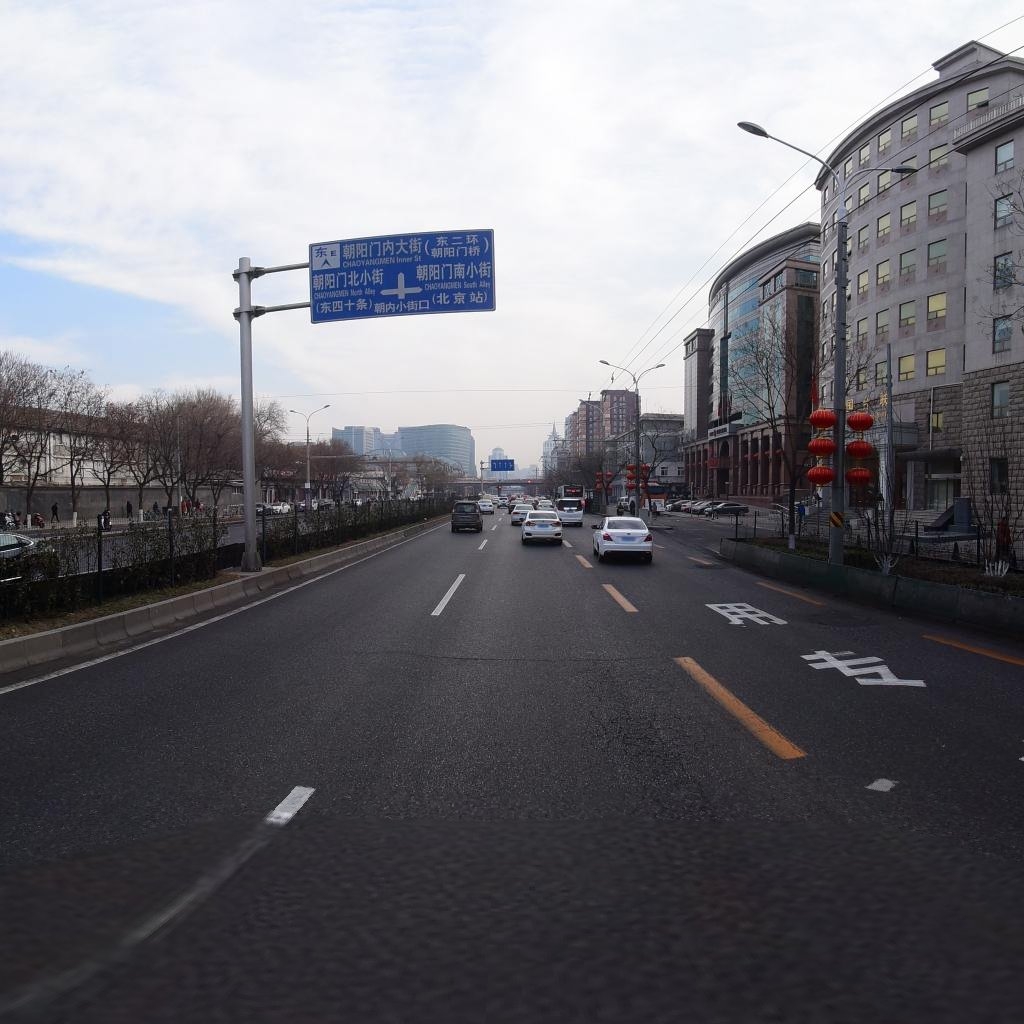
Region: Dongcheng
Road damage annotations: manhole cover, alligator crack, transverse crack